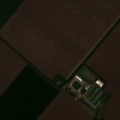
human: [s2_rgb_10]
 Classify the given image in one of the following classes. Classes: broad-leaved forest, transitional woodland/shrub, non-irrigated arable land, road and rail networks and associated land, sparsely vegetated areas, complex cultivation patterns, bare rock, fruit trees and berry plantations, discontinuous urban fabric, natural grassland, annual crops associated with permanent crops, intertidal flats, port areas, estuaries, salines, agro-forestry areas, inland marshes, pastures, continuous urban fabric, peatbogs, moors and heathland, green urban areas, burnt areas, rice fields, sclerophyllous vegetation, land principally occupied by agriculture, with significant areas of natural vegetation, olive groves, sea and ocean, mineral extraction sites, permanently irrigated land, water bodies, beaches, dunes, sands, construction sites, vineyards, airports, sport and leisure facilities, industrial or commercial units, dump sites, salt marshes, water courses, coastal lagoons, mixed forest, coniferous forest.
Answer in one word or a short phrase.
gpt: non-irrigated arable land